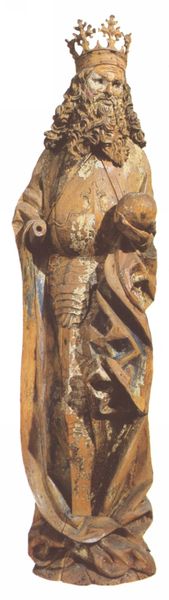
Titel: König Stephan der Heilige aus Mateóc
Institution: Budapest, Ungarische Nationalgalerie
Schlagwörter: blau, hand, mann, umhang, holz, blick, tuch, bart, falten, gesicht, sockel, stehen, stein, kirche, gewand, haare, mantel, stehend, krone, locken, skulptur, statue, apfel, könig, bauch, plastik, bemalt, religion, kugel, herrscher, ritter, rüstung, schnitzerei, mittelalter, fassung, schnitzen, auftragsarbeit, beschädigt, reichsapfel, riemenschneider, kugeö, straßburg, reichapfel, skulpturholz